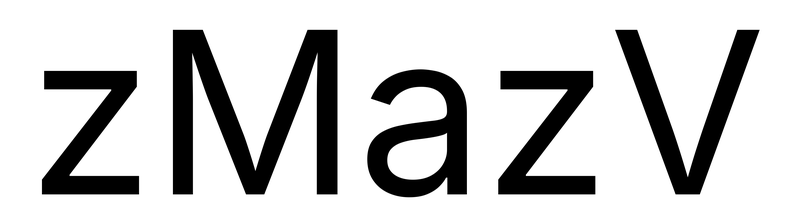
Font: Inter_Regular